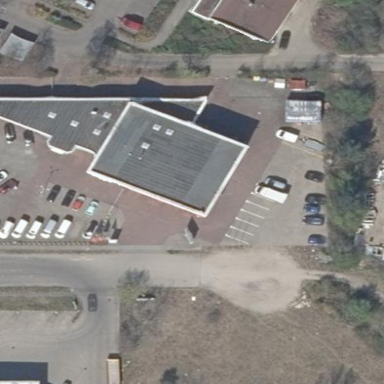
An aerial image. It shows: Car shop building.